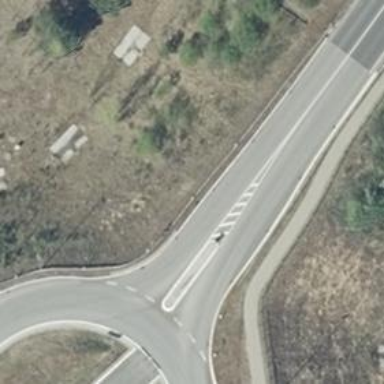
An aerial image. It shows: Secondary road with asphalt surface and embankment.